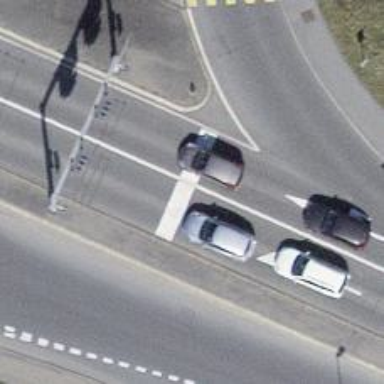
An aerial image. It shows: Road with traffic signals.